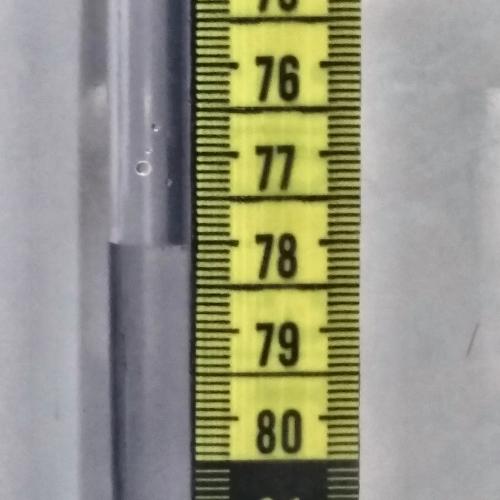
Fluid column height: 78.0 cm